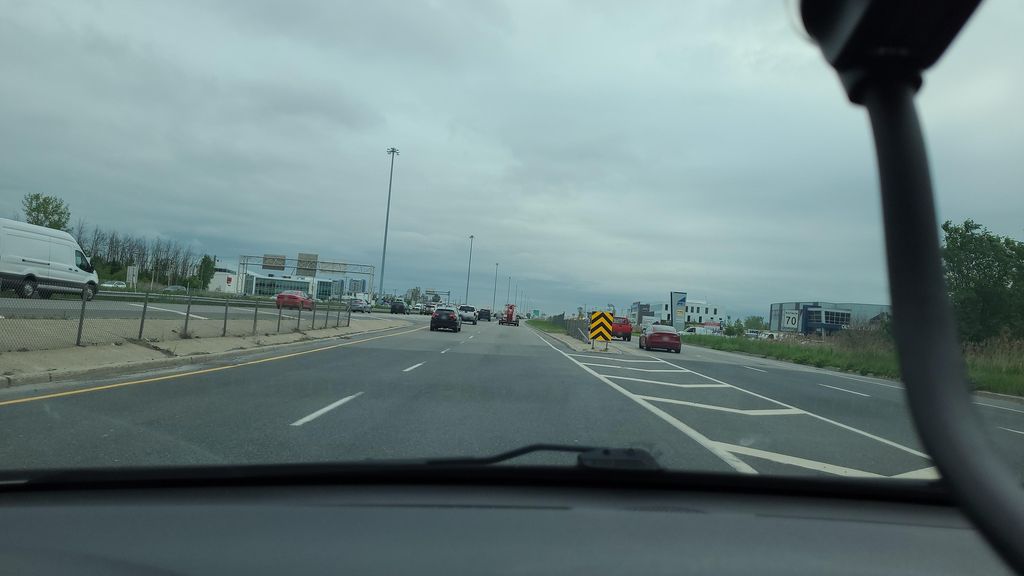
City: montreal